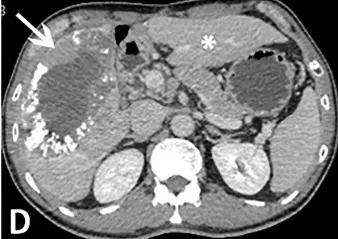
Computed tomography (CT) scans before stage II ALPPS. Reduce of tumor load (white arrow) and hypertrophy of segments 2 and 3 (asterisk) was showed on CT scans. Venous phase.
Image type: radiology (ct)